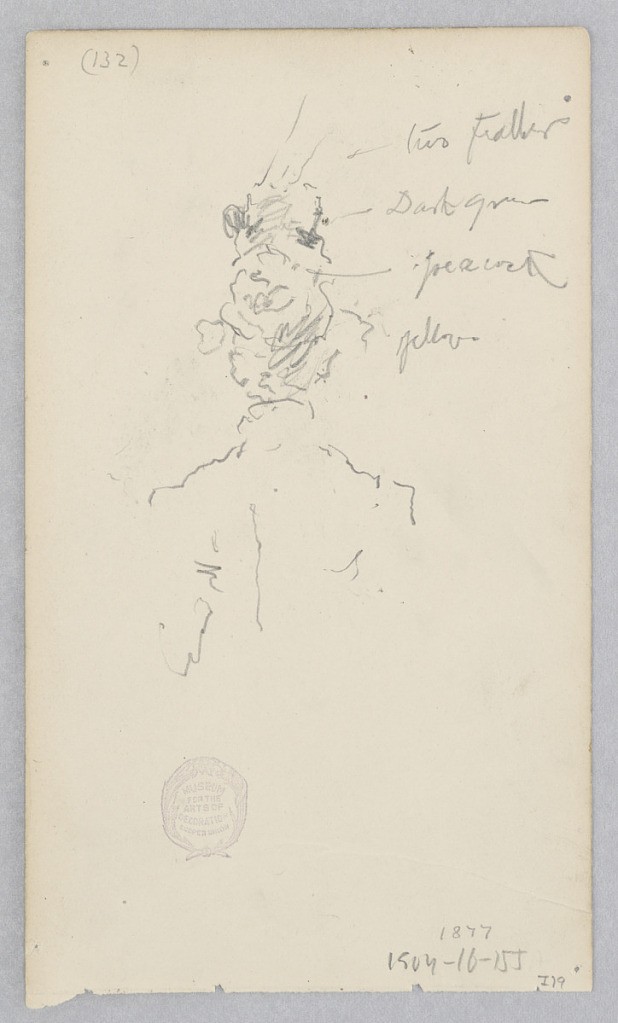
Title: Woman
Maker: Robert Frederick Blum, American, 1857–1903
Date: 1877
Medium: Graphite on wove paper
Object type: Drawing
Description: Sketch of female figure wearing a feathered hat.